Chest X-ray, AP view. Patient: 25 years old, sex M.
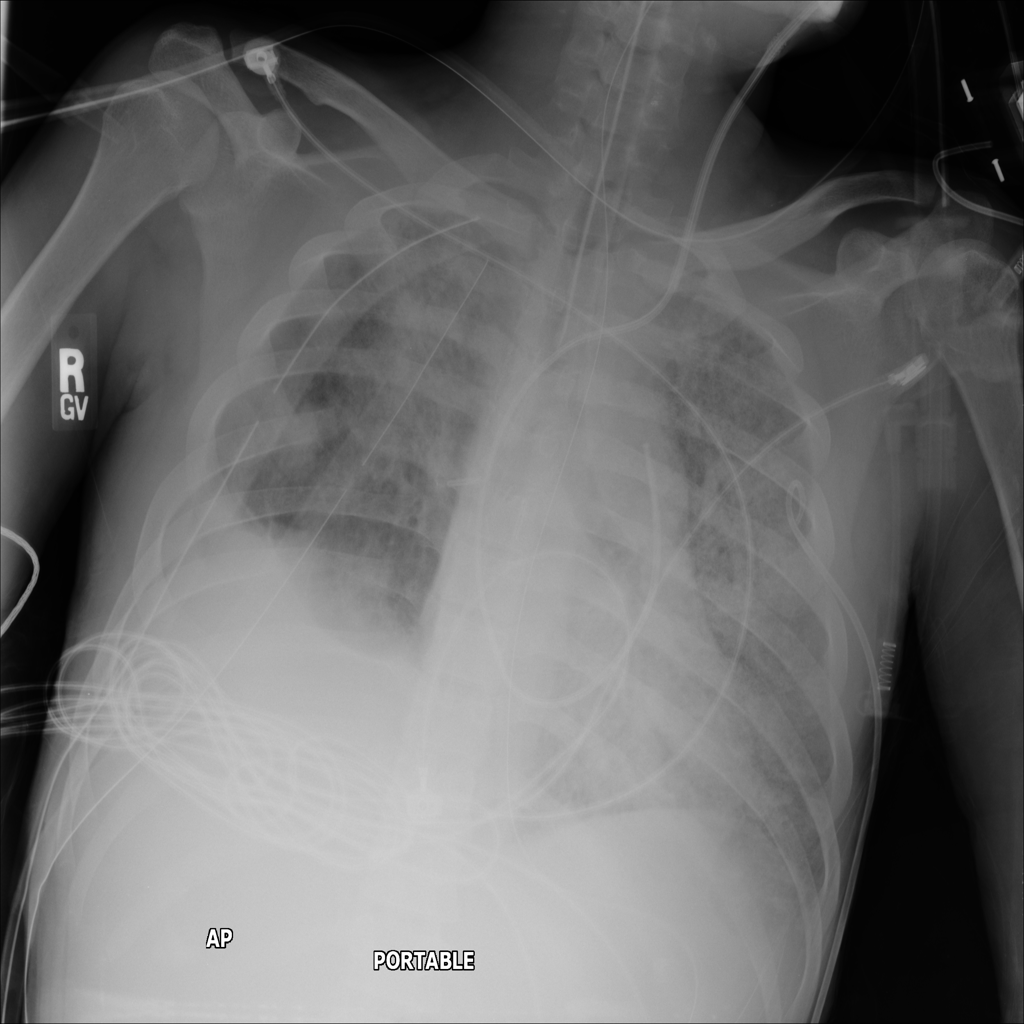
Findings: Infiltration